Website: walmart
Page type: account-selection
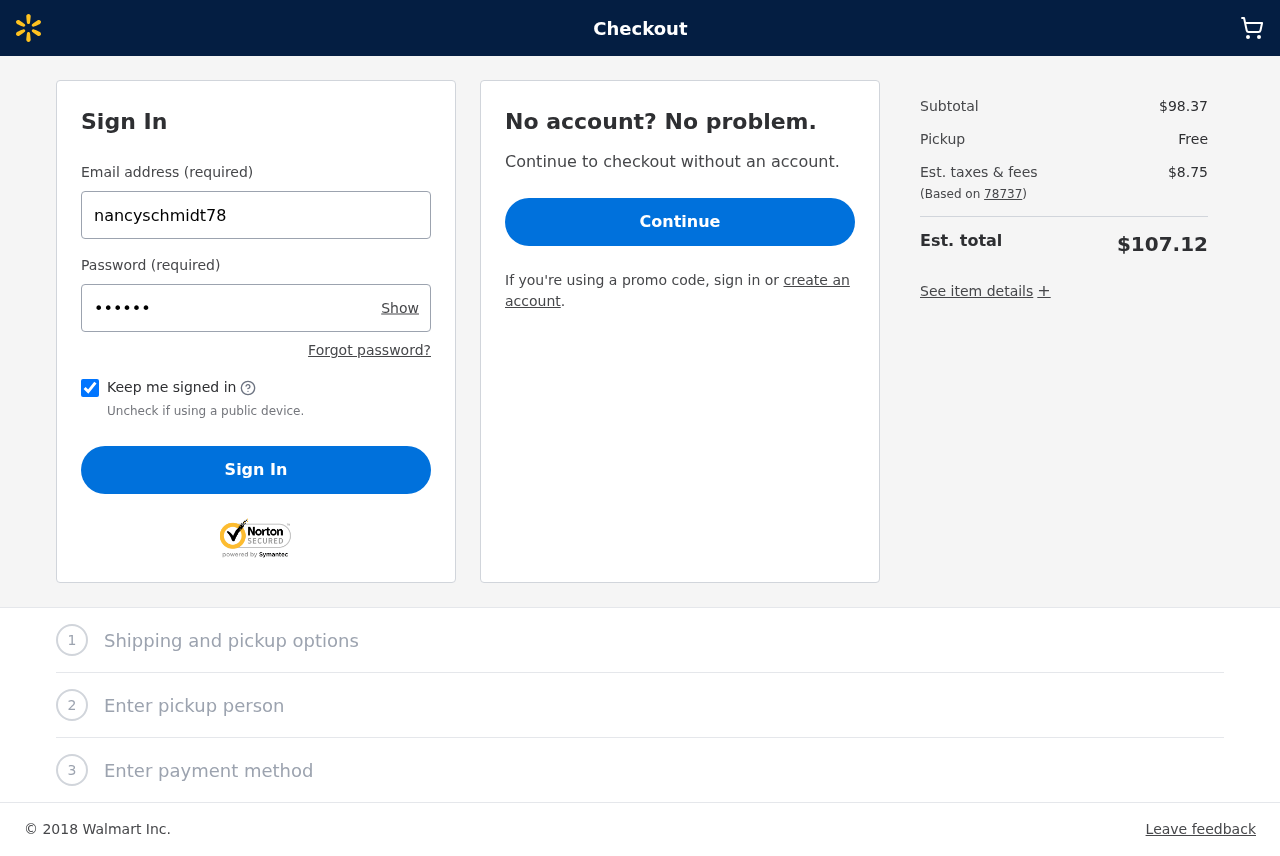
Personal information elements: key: PII_LOGIN_USERNAME
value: nancyschmidt78
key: PII_POSTCODE
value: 78737
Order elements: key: ORDER_SUBTOTAL
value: $98.37
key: ORDER_TAX
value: $8.75
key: ORDER_TOTAL
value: $107.12